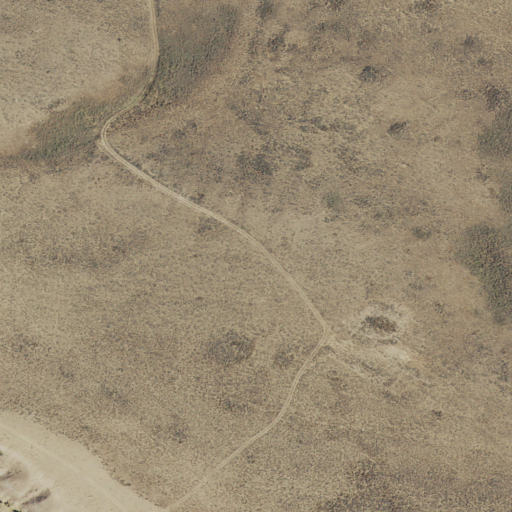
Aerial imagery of mountain in Wyoming named Dead Indian Dome containing shrub and grassland